Question: I have a custom formatter of showlink which opens up new page below is the code and screen shot
'''
{name:'cfgName',index:'cfgName', width:90, align:"left", formatter: 'showlink', formatoptions:
{
baseLinkUrl:'javascript:',
showAction: "goToViewAllPage('",
addParam: "');"
}},
'''

What I want is if the difference of 'Last Updated time' and today's date is more than 10 days it should display a 'warning' image before the 'Name'
I wrote the below function to , <URL> for that, but I need help in placing images infront of names, if the 'no of days count' is > 10 in the grid
'''
function diffOf2Dates(todaysDate,configDate)
{
/*var udate="2011-08-18 11:49:01.0";
var configDate=new Date(udate);*/
var oneDay = 24*60*60*1000; // hours*minutes*seconds*milliseconds
var firstDate = todaysDate; // Todays date
var secondDate = new Date(configDate);
var diffDays = Math.abs((firstDate.getTime() - secondDate.getTime())/(oneDay));
console.info(firstDate+", "+secondDate);
//console.info(Math.ceil(diffDays));
return Math.ceil(diffDays);
}
'''
Here is my jqGrid code
'''
var grid = jQuery("#list1");
grid.jqGrid({
datastr : xml,
datatype: 'xmlstring',
colNames:['cfgId','Name', 'Host', 'Description','Product', 'Type', 'Last Updated Time','Last Updated By','',''],
colModel:[
{name:'cfgId',index:'cfgId', width:90, align:"left", hidden:true},
//{name:'updateDate',index:'updateDate', width:20, align:'center', formatter: oldConfigurationWarning },
{name:'cfgName',index:'cfgName', width:90, align:"left", formatter: 'showlink', formatoptions:
{
baseLinkUrl:'javascript:',
showAction: "goToViewAllPage('",
addParam: "');"
}},
{name:'hostname',index:'hostname', width:90, align:"left"},
{name:'cfgDesc',index:'cfgDesc', width:90, align:"left"},
{name:'productId',index:'productId', width:60, align:"left"},
{name:'cfgType',index:'cfgType', width:60, align:"left"},
{name:'updateDate',index:'updateDate',sorttype:'Date', width:120, align:"left"},
{name:'emailAddress',index:'emailAddress', width:120, align:"left"},
{name:'absolutePath',index:'absolutePath', width:90, align:"left", hidden:true},
{name:'fileName',index:'fileName', width:90, align:"left", hidden:true},
],
pager : '#gridpager',
rowNum:10,
rowList:[10,50,100],
scrollOffset:0,
height: 'auto',
emptyrecords: 'No configurations loaded',
autowidth:true,
viewrecords: true,
gridview: true,
multiselect: true,
xmlReader: {
root : "list",
row: "Response",
userdata: "userdata",
repeatitems: false
},
loadComplete: function () {
var count = grid.getGridParam();
var ts = grid[0];
if (ts.p.reccount === 0) {
grid.hide();
emptyMsgDiv.show();
} else {
grid.show();
emptyMsgDiv.hide();
}
},
onSelectRow: function(id,status){
var rowData = jQuery(this).getRowData(id);
configid = rowData['cfgId'];
configname=rowData['cfgName'];
configdesc=rowData['cfgDesc'];
configenv=rowData['cfgType'];
absolutepath=rowData['absolutePath'];
/*filename=rowData['fileName'];
updatedate=rowData['updateDate'];
absolutepath=rowData['absolutePath'];*/
updateproductid=rowData['productId'];
$('#cfgid').removeAttr('disabled');
document.getElementById("cfgid").value=configid;
document.getElementById("cfgname").value=configname;
document.getElementById("cfgdesc").value=configdesc;
var element = document.getElementById('cfgenv');
if(configenv=="Production")
element.value = "Production";
else if(configenv=="Development")
element.value="Development";
else
element.value="Test/QA";
rowChecked=1;
currentrow=id;
}
});
grid.jqGrid('navGrid','#gridpager',{edit:false,add:false,del:false});
jQuery("#m1").click( function() {
var s;
s = grid.jqGrid('getGridParam','selarrrow');
alert(s);
});
var myGrid = $("#list1");
$("#cb_"+myGrid[0].id).hide();
// place div with empty message insde of bdiv
emptyMsgDiv.insertAfter(grid.parent());
'''
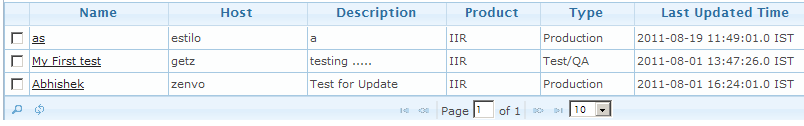
Answer: You can implement your requirements in many ways. The simplest one would be to use <URL> predefined formatter.
In <URL> which looks like

I use the following costom formatter
'''
formatter: function (cellvalue, options, rowObject) {
var cellPrefix = '';
if (rowObject.Category === 'Science') {
cellPrefix = iconAlert;
}
return cellPrefix + '<a href="http://en.wikipedia.org/wiki/' + cellvalue + '">' +
cellvalue + '</a>';
}
'''
where 'iconAlert' variable is defined as
'''
iconAlert = '<span class="ui-state-error" style="border:0">' +
'<span class="ui-icon ui-icon-alert" style="float: left; margin-right: .3em;">' +
'</span></span>';
'''
If you need no have more "dynamic" link and you have to implement it as JavaScript function you can use unobtrusive way to bind the 'click' event. See <URL> which describes how to enumerate grid rows mostly effectively the code could be
'''
loadComplete: function () {
var iRow, row, trClasses, $cell,
iSubcategory = getColumnIndexByName(myGrid, 'Subcategory'),
iCategory = getColumnIndexByName(myGrid, 'Category'),
grid = myGrid[0],
rows = grid.rows,
cRows = rows.length,
myLink = function (e) {
var $td = $(e.target).closest('td'),
text = $td.text(),
$tr = $td.closest('tr'),
rowid = $tr[0].id;
alert("clicked the row with id='" + rowid +
"'. Link contain '" + text + "'");
location.href = "http://en.wikipedia.org/wiki/" + text;
};
for (iRow = 0; iRow < cRows; iRow += 1) {
row = rows[iRow]; // row.id is the rowid
trClasses = row.className.split(' ');
if ($.inArray('jqgrow', trClasses) > 0) {
// the row is a standard row (only if subGrid:true are used)
$cell = $(row.cells[iSubcategory]);
if ($(row.cells[iCategory]).text() === 'Science') {
$cell.prepend(iconAlert);
}
$cell.click(myLink);
}
}
}
'''
where 'Subcategory' column are defined as
'''
{ name: 'Subcategory', index: 'Subcategory', width: 200,
formatter: 'showlink', formatoptions: {baseLinkUrl: '#'} }
'''
and
'''
var getColumnIndexByName = function (grid, columnName) {
var cm = grid.jqGrid('getGridParam', 'colModel'), i = 0, l = cm.length;
for (; i < l; i += 1) {
if (cm[i].name === columnName) {
return i; // return the index
}
}
return -1;
},
myGrid = jQuery("#list"),
iconAlert = '<span class="ui-state-error" style="border:0">' +
'<span class="ui-icon ui-icon-alert" ' +
'style="float: left; margin-right: .3em;"></span></span>';
'''
The corresponding demo you will find <URL>.
: I recommend to read <URL> which discuss another options in the implementation which improve the performance.